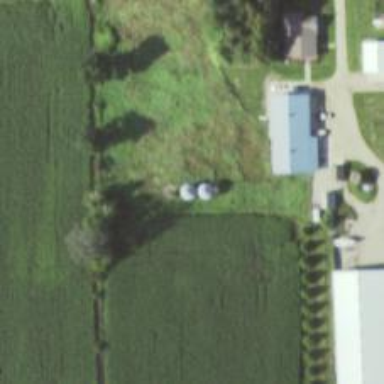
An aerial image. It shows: Silo.